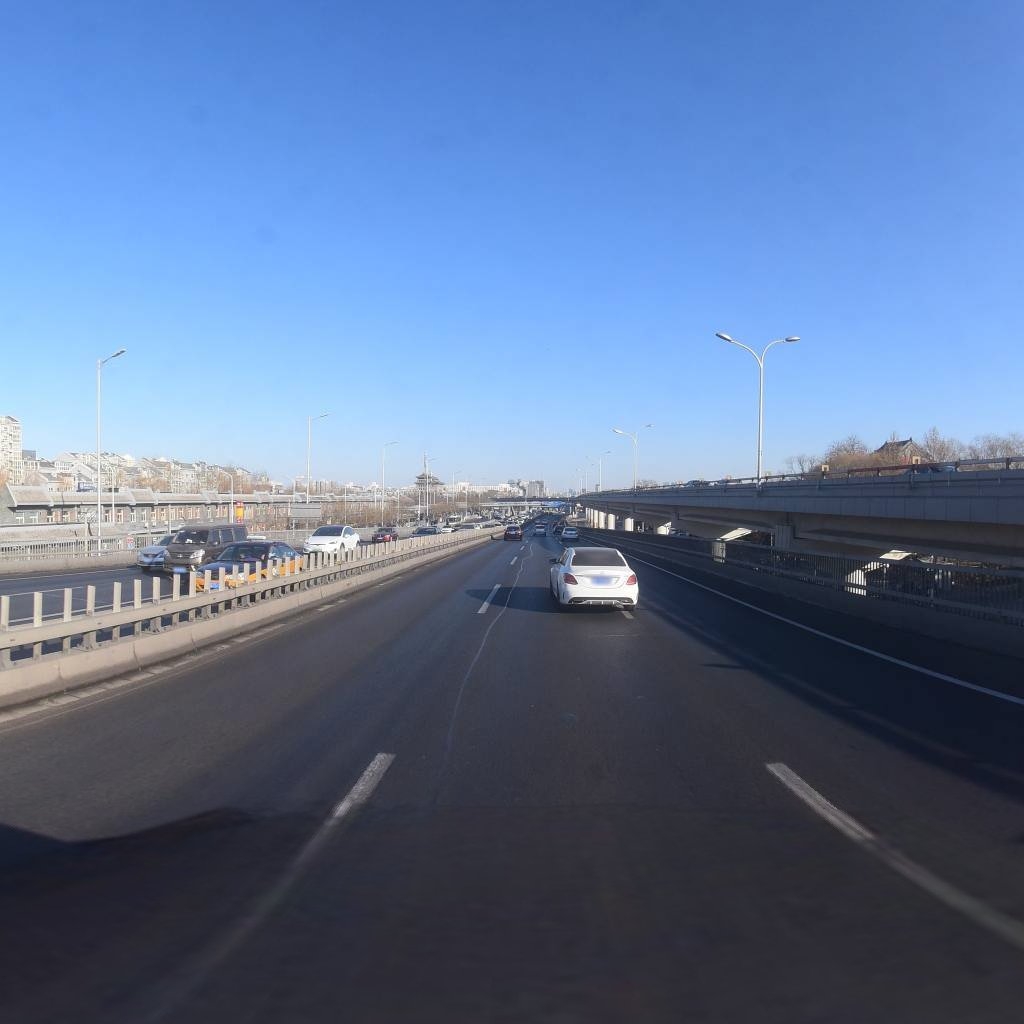
Region: Xicheng
Road damage annotations: longitudinal patch